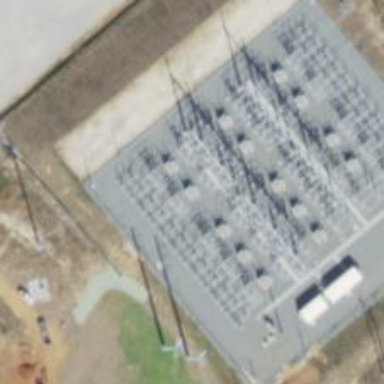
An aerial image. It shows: Switch used for power control.